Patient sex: F
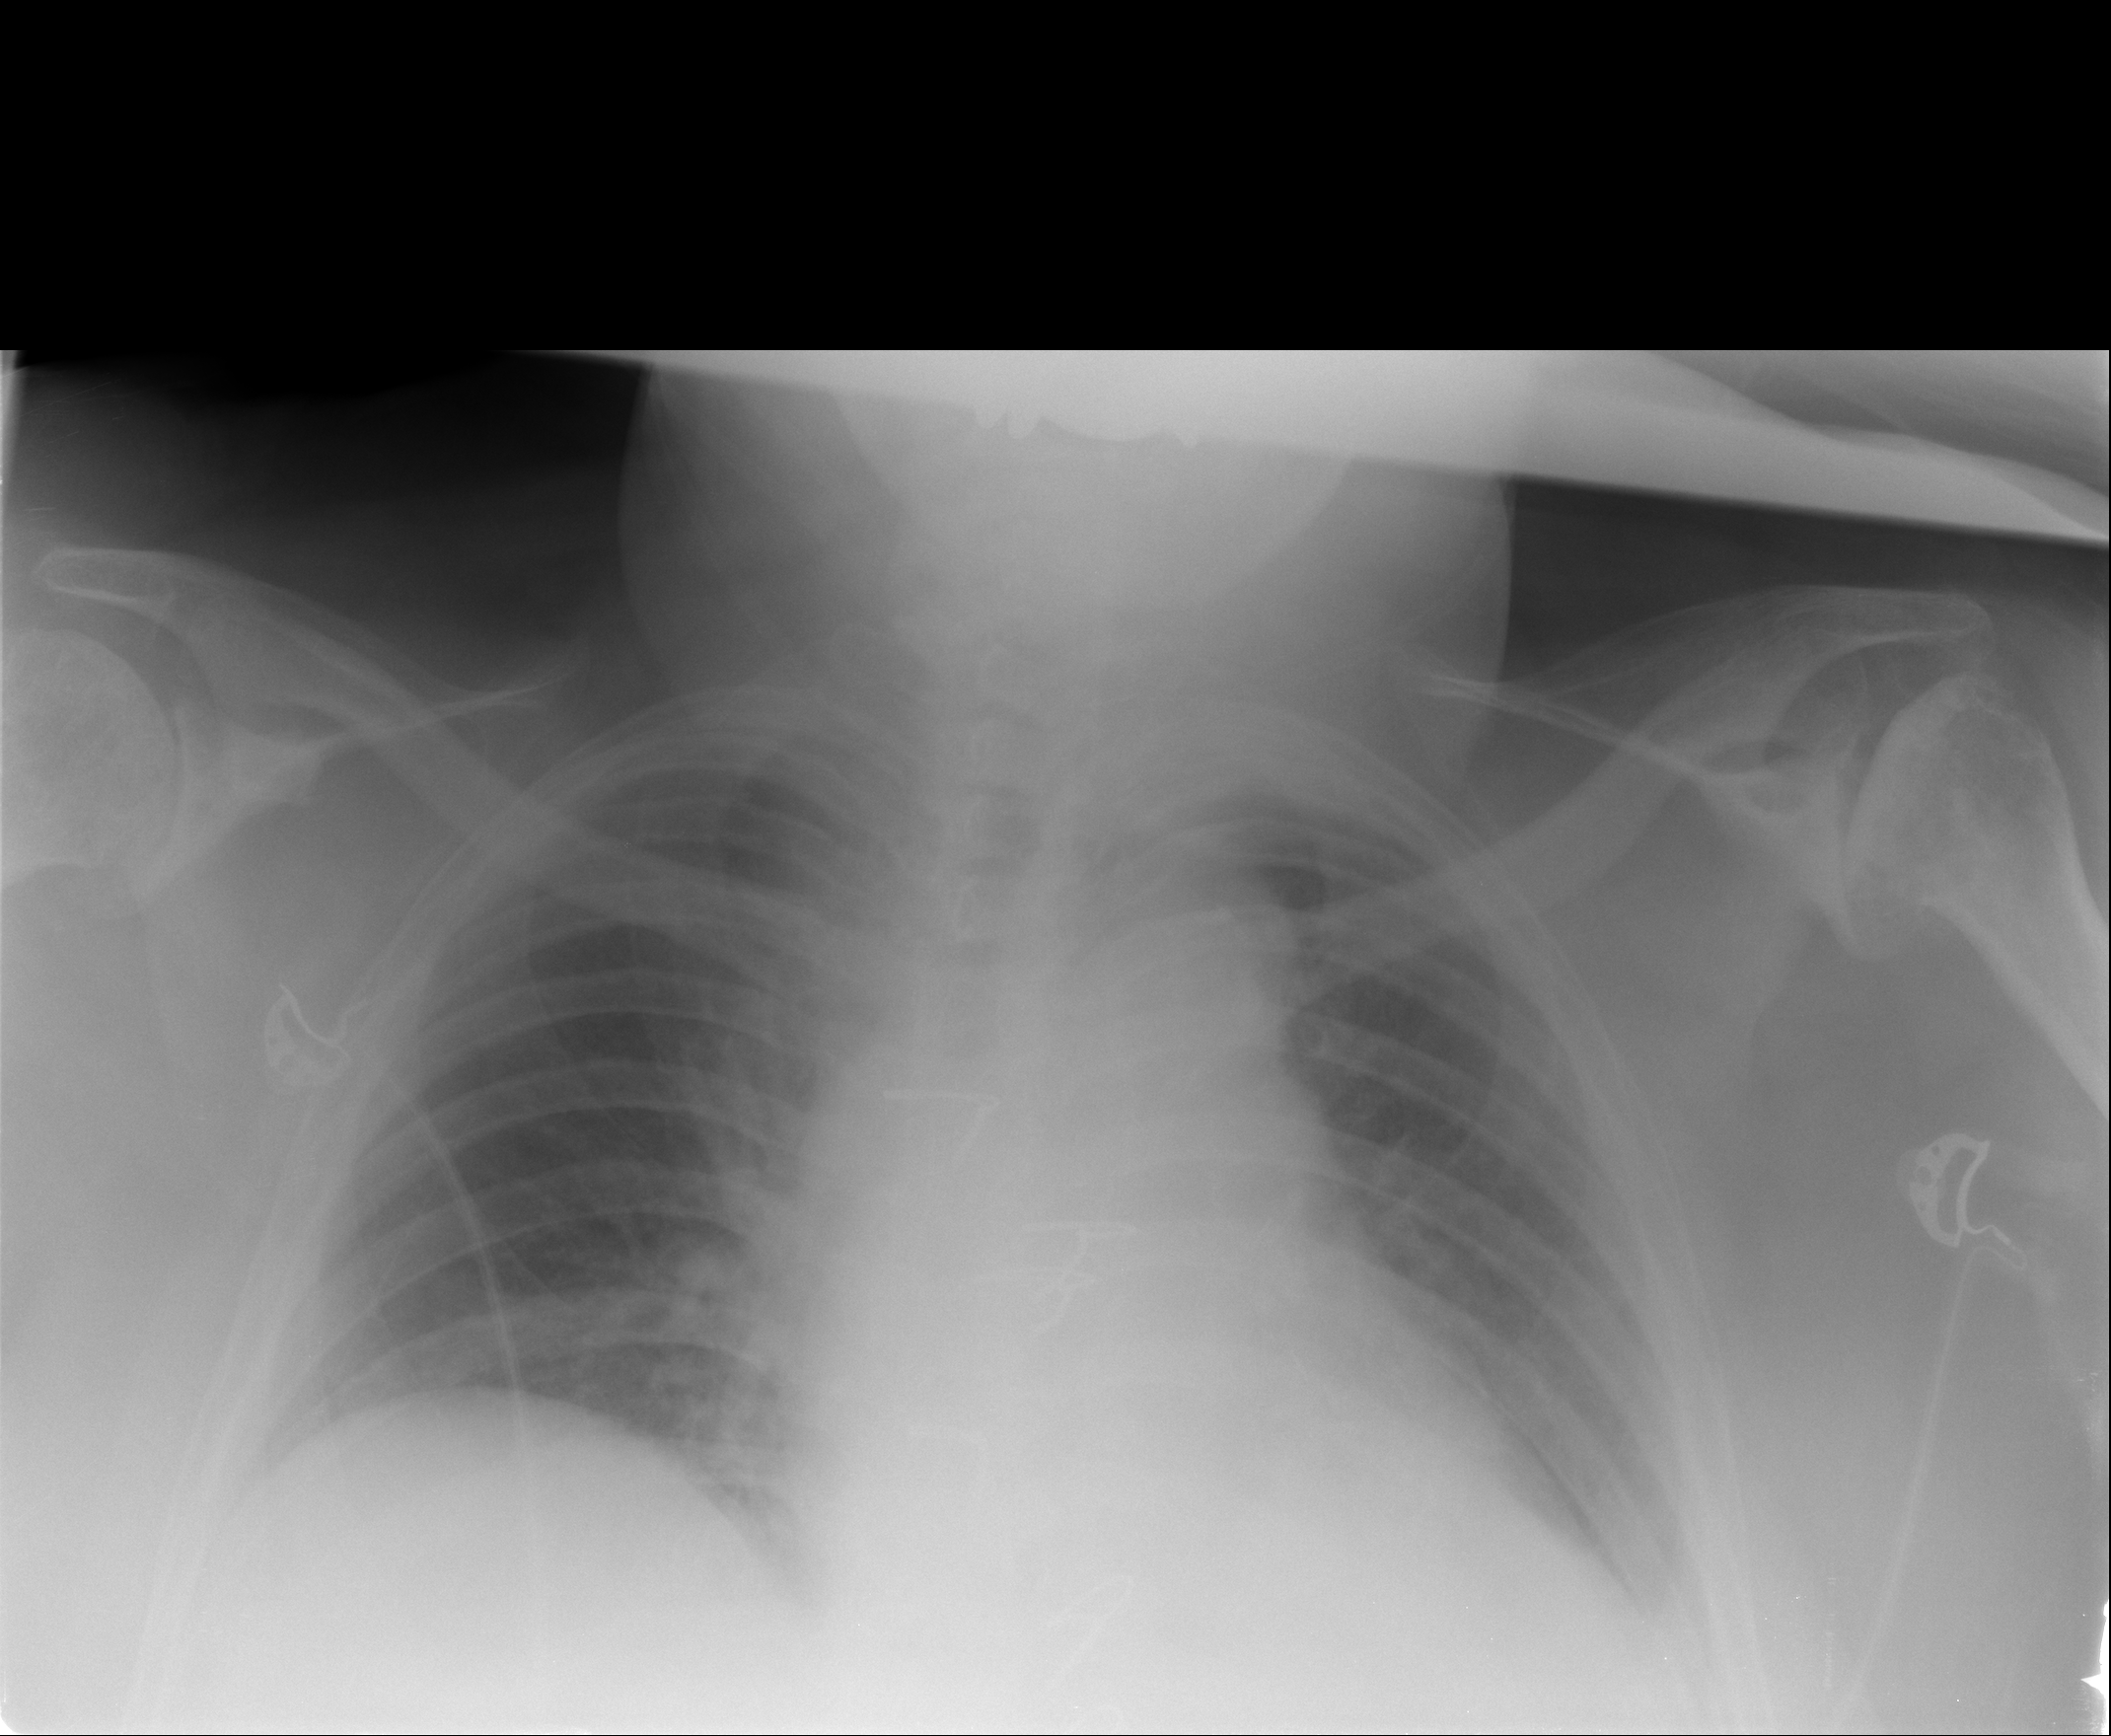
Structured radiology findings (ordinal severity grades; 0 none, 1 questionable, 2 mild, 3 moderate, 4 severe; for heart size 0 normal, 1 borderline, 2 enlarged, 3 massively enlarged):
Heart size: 2
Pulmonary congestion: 2
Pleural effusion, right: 1
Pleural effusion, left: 2
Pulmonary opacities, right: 0
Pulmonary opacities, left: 0
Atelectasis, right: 0
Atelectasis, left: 2